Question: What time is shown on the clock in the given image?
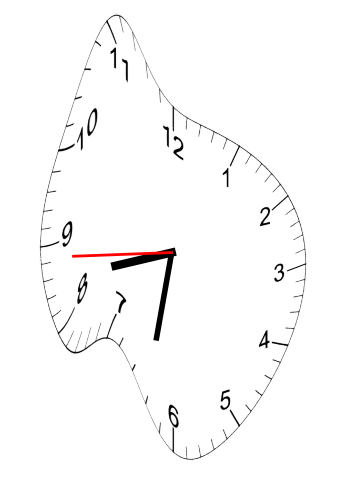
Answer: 08:31:44